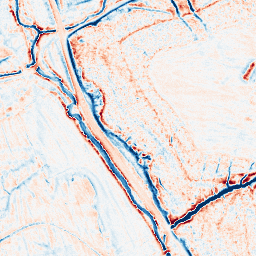
Category: edge_preserving
Decomposition family: anisotropic_diffusion
Decomposition parameters: iterations: 20
kappa: 50
gamma: 0.15
Upsampling method: bicubic
Upsampling parameters: scale: 8
Upsampling scale: 8